Aerial crown-view tile of a tropical tree (Barro Colorado Island, Panama), acquired 20250818:
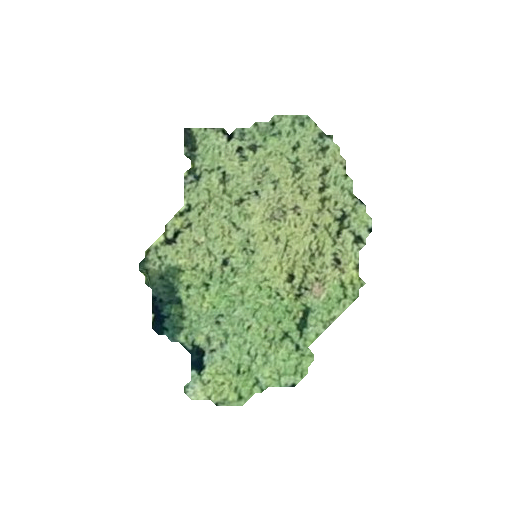
Species: Trichilia tuberculata
GBIF accepted scientific name: Trichilia tuberculata
Crown area: 65.871 m²